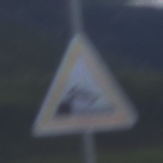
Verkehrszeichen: Ufer
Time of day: SunriseSunset
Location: Outdoor (Nature)
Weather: PartlyCloudy
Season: NotSpecified
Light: Natural